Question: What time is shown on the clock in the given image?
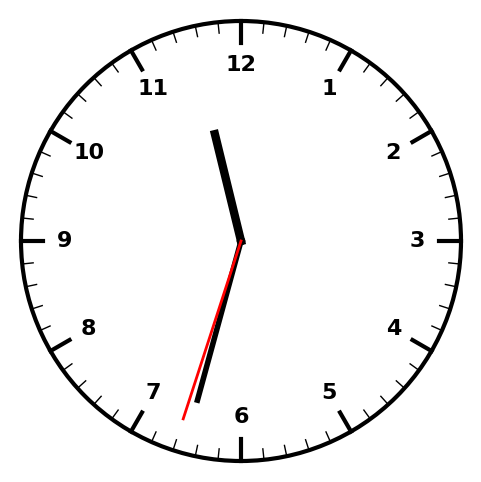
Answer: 11:32:33